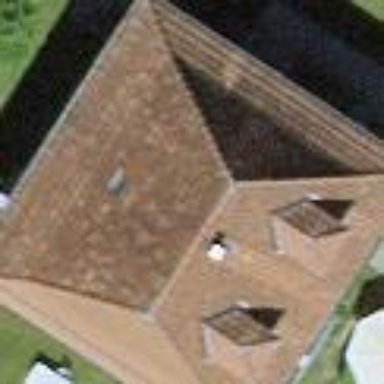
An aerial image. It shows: Residential building with hipped roof made of maroon roof tiles.